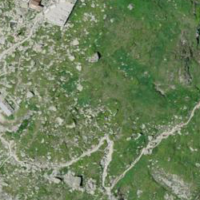
EUNIS habitat code: 31
Species observed at this site:
Campanula barbata